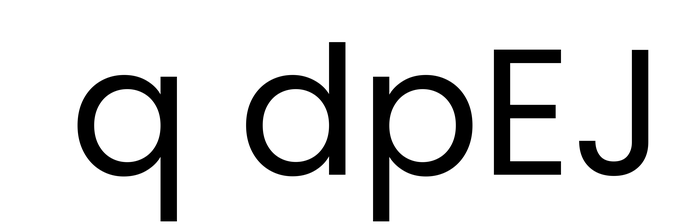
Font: Poppins-Regular